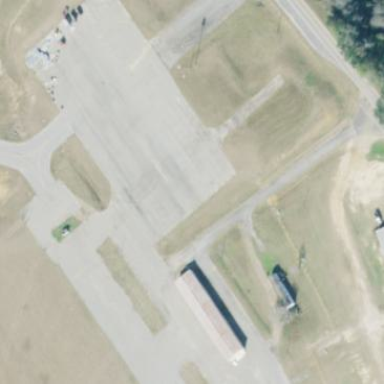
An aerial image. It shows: Apron at the airport.